Field crop: maize
Growth stage: 1
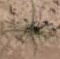
Species: salsola